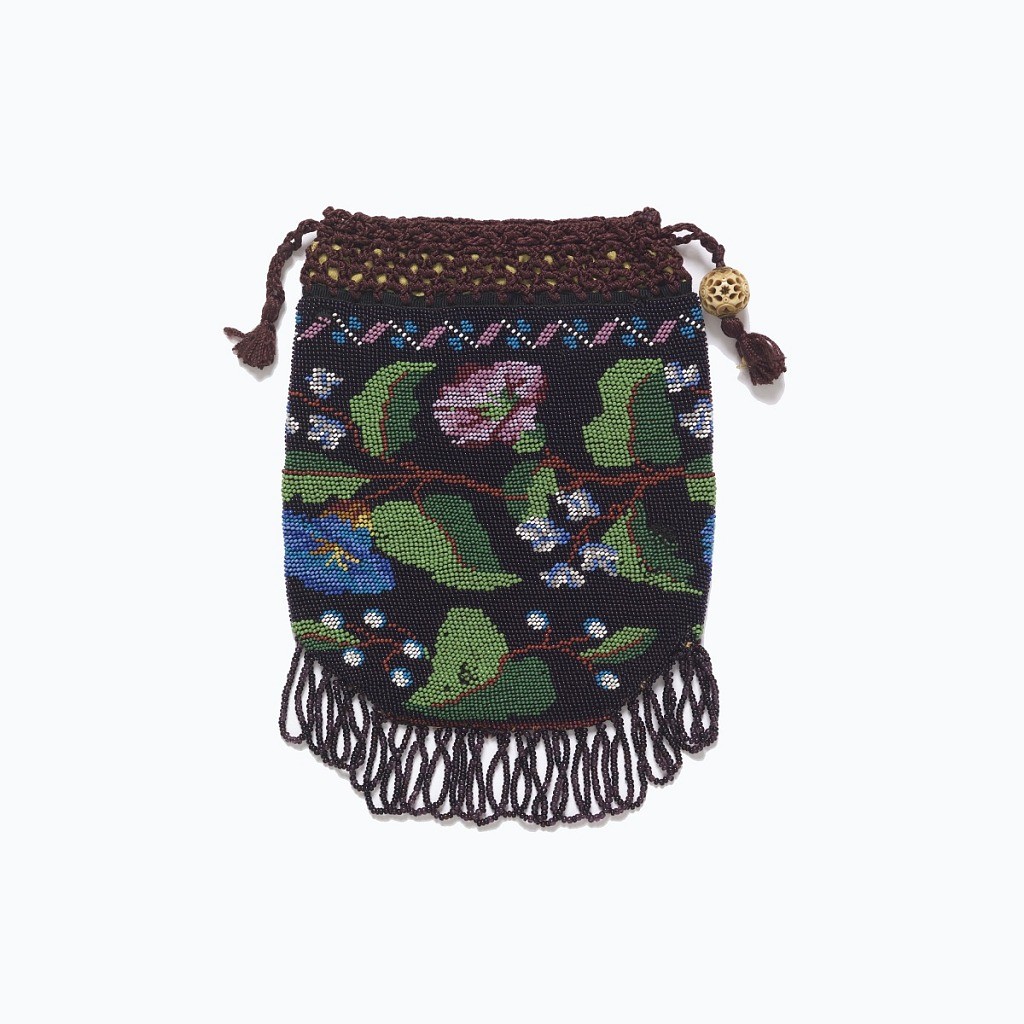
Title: Bag
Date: mid-19th century
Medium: glass beads, silk, bone Technique: beaded knitting
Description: Knitted bag with colored glass beads in design of flowers and leaves with zigzag border on a dark purple ground. Finished at bottom with bead fringe and at top with a crocheted silk cord and carved bone bead; lined with chartreuse silk.